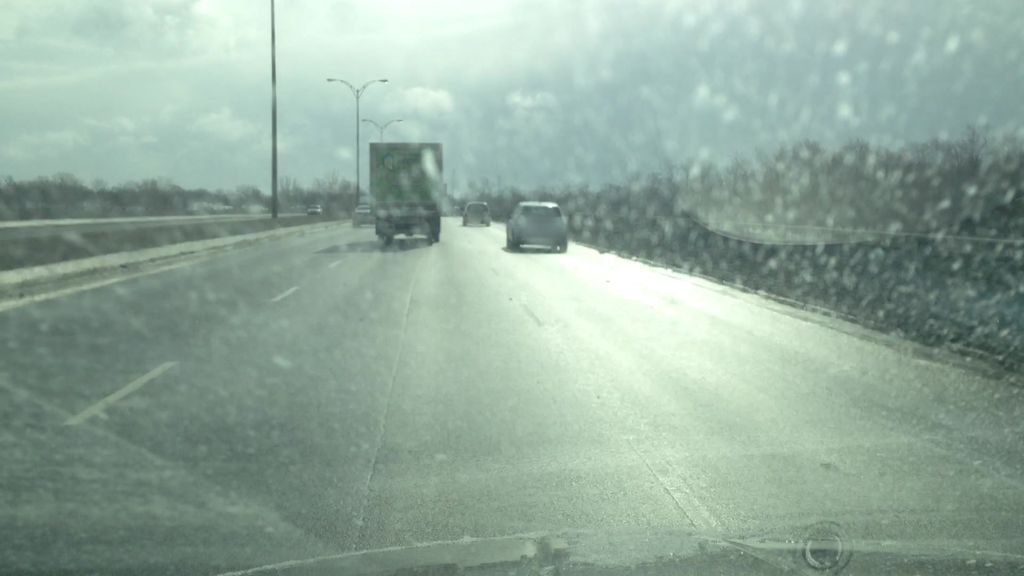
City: montreal